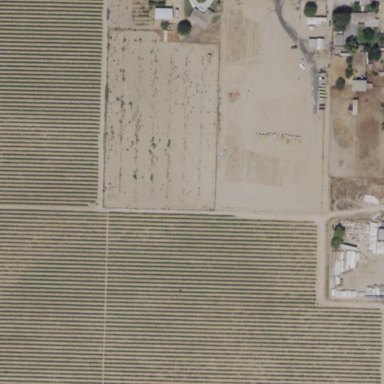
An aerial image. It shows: Vineyard growing grapes.